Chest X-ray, PA view. Patient: 48 years old, sex M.
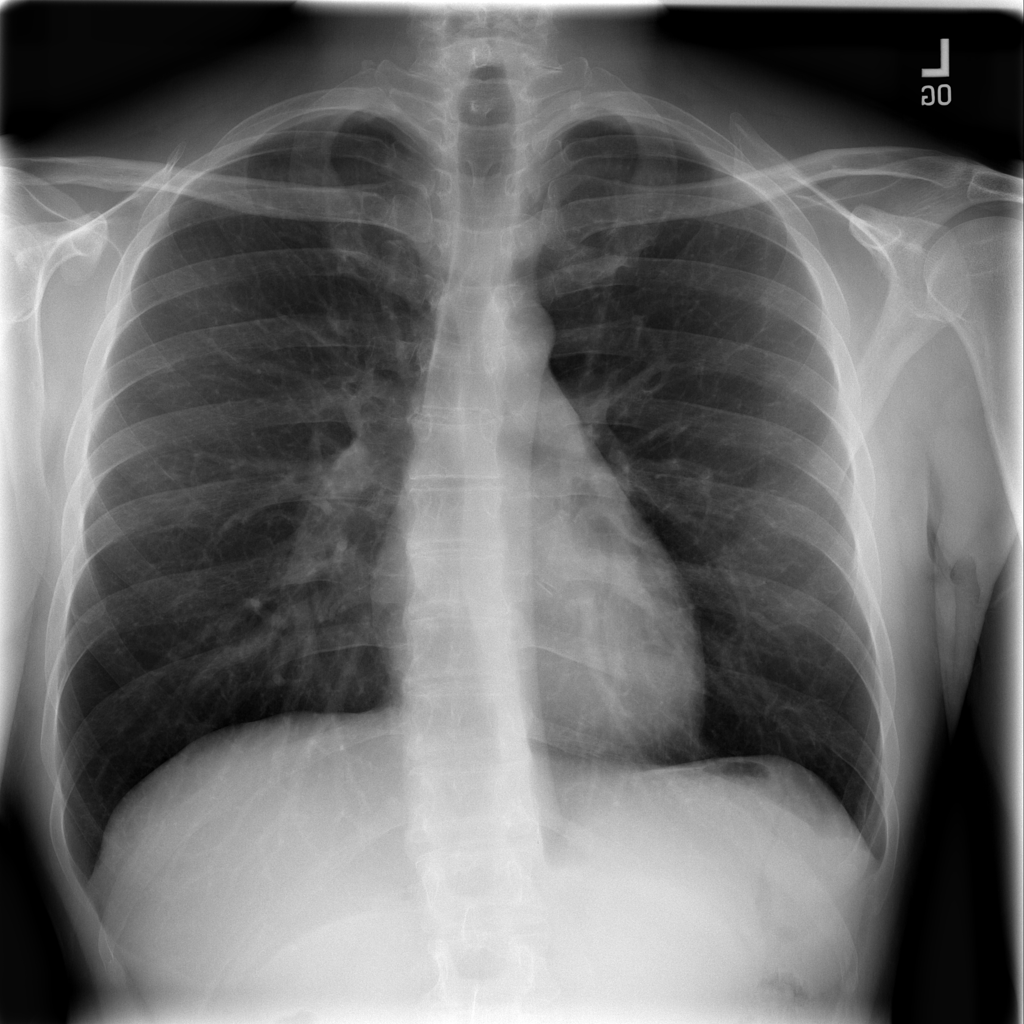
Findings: No Finding